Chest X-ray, AP view. Patient: 59 years old, sex F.
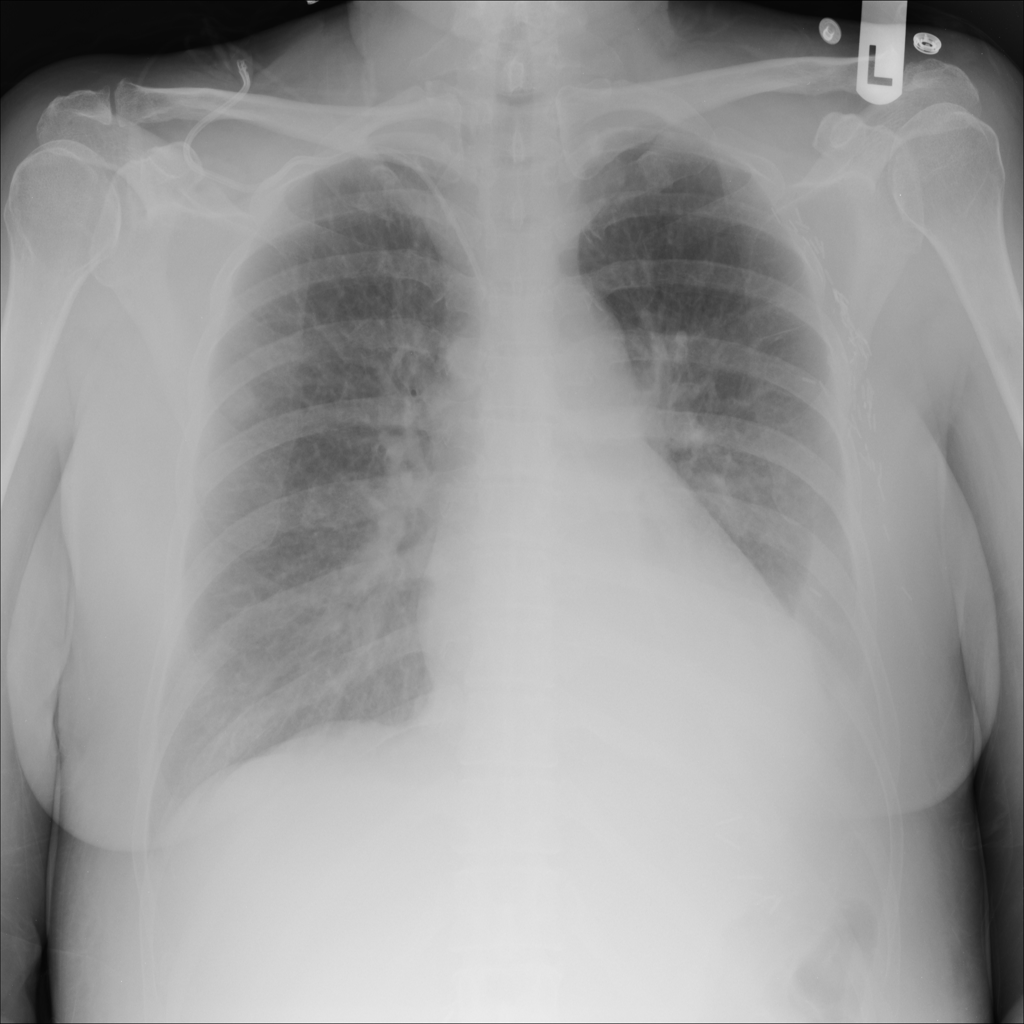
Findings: Atelectasis, Effusion, Nodule